Interaction volume radius: 5 \u00c5
Interaction volume height: 10 \u00c5
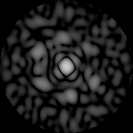
Disorder parameter: 0.7666